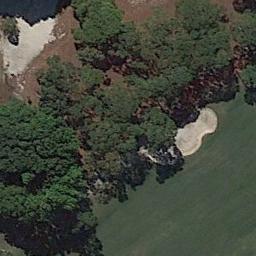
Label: golf_course